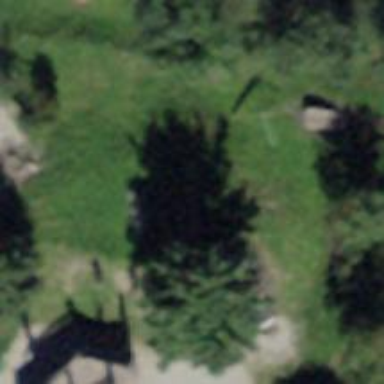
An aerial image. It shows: Playground featuring slide.